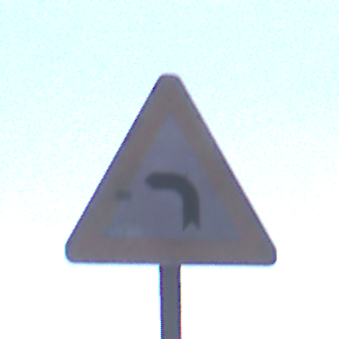
Verkehrszeichen: KurveLinks
Umgebung: Outdoor, Nature
Tageszeit: MorningAfternoon
Wetter: PartlyCloudy
Licht: Natural
Jahreszeit: NotSpecified
Kontrast: HighContrast